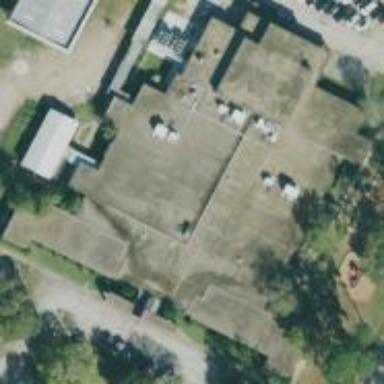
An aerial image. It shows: School building.